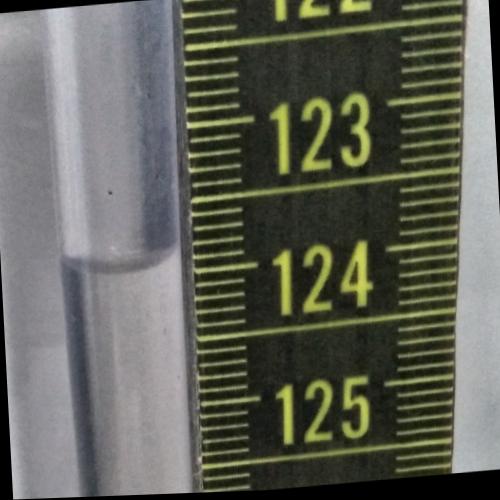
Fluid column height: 123.9 cm